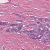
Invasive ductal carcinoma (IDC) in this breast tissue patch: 1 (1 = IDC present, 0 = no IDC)